Interaction volume radius: 5 \u00c5
Interaction volume height: 15 \u00c5
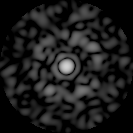
Disorder parameter: 0.8243